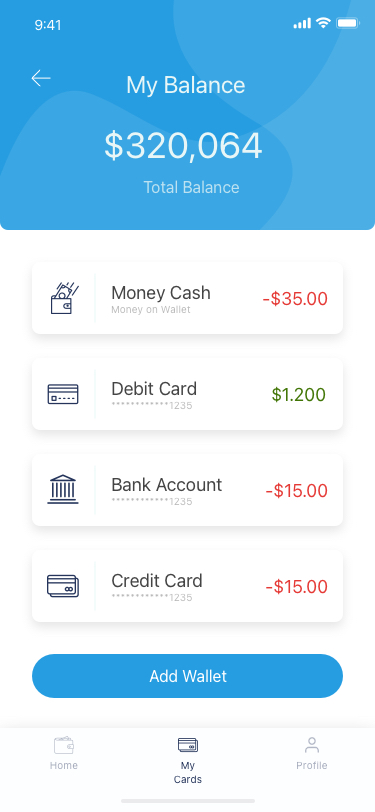
Text in this UI design:
My Balance
$320,064
Total Balance
Money Cash
Money on Wallet
-$35.00
Debit Card
************1235
$1.200
Bank Account
************1235
-$15.00
Credit Card
************1235
-$15.00